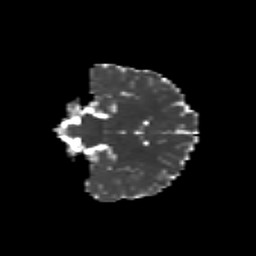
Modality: MD
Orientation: coronal
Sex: female
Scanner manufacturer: siemens
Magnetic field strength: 3 T
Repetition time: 5 s
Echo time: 0.071 s